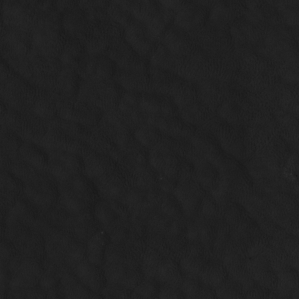
Label: non_frost